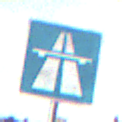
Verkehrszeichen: Autobahn
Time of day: MorningAfternoon
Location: Outdoor (Suburban)
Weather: PartlyCloudy
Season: NotSpecified
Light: Natural